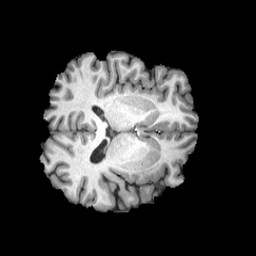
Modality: T1w
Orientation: axial
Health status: healthy